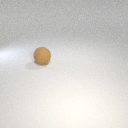
large brown rubber sphere